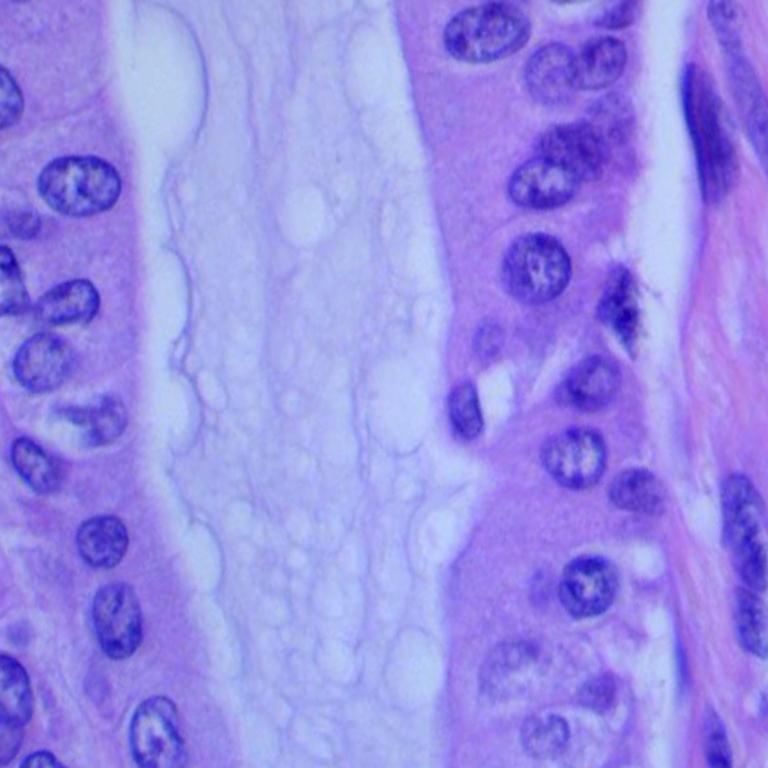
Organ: lung
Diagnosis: adenocarcinomas